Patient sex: M
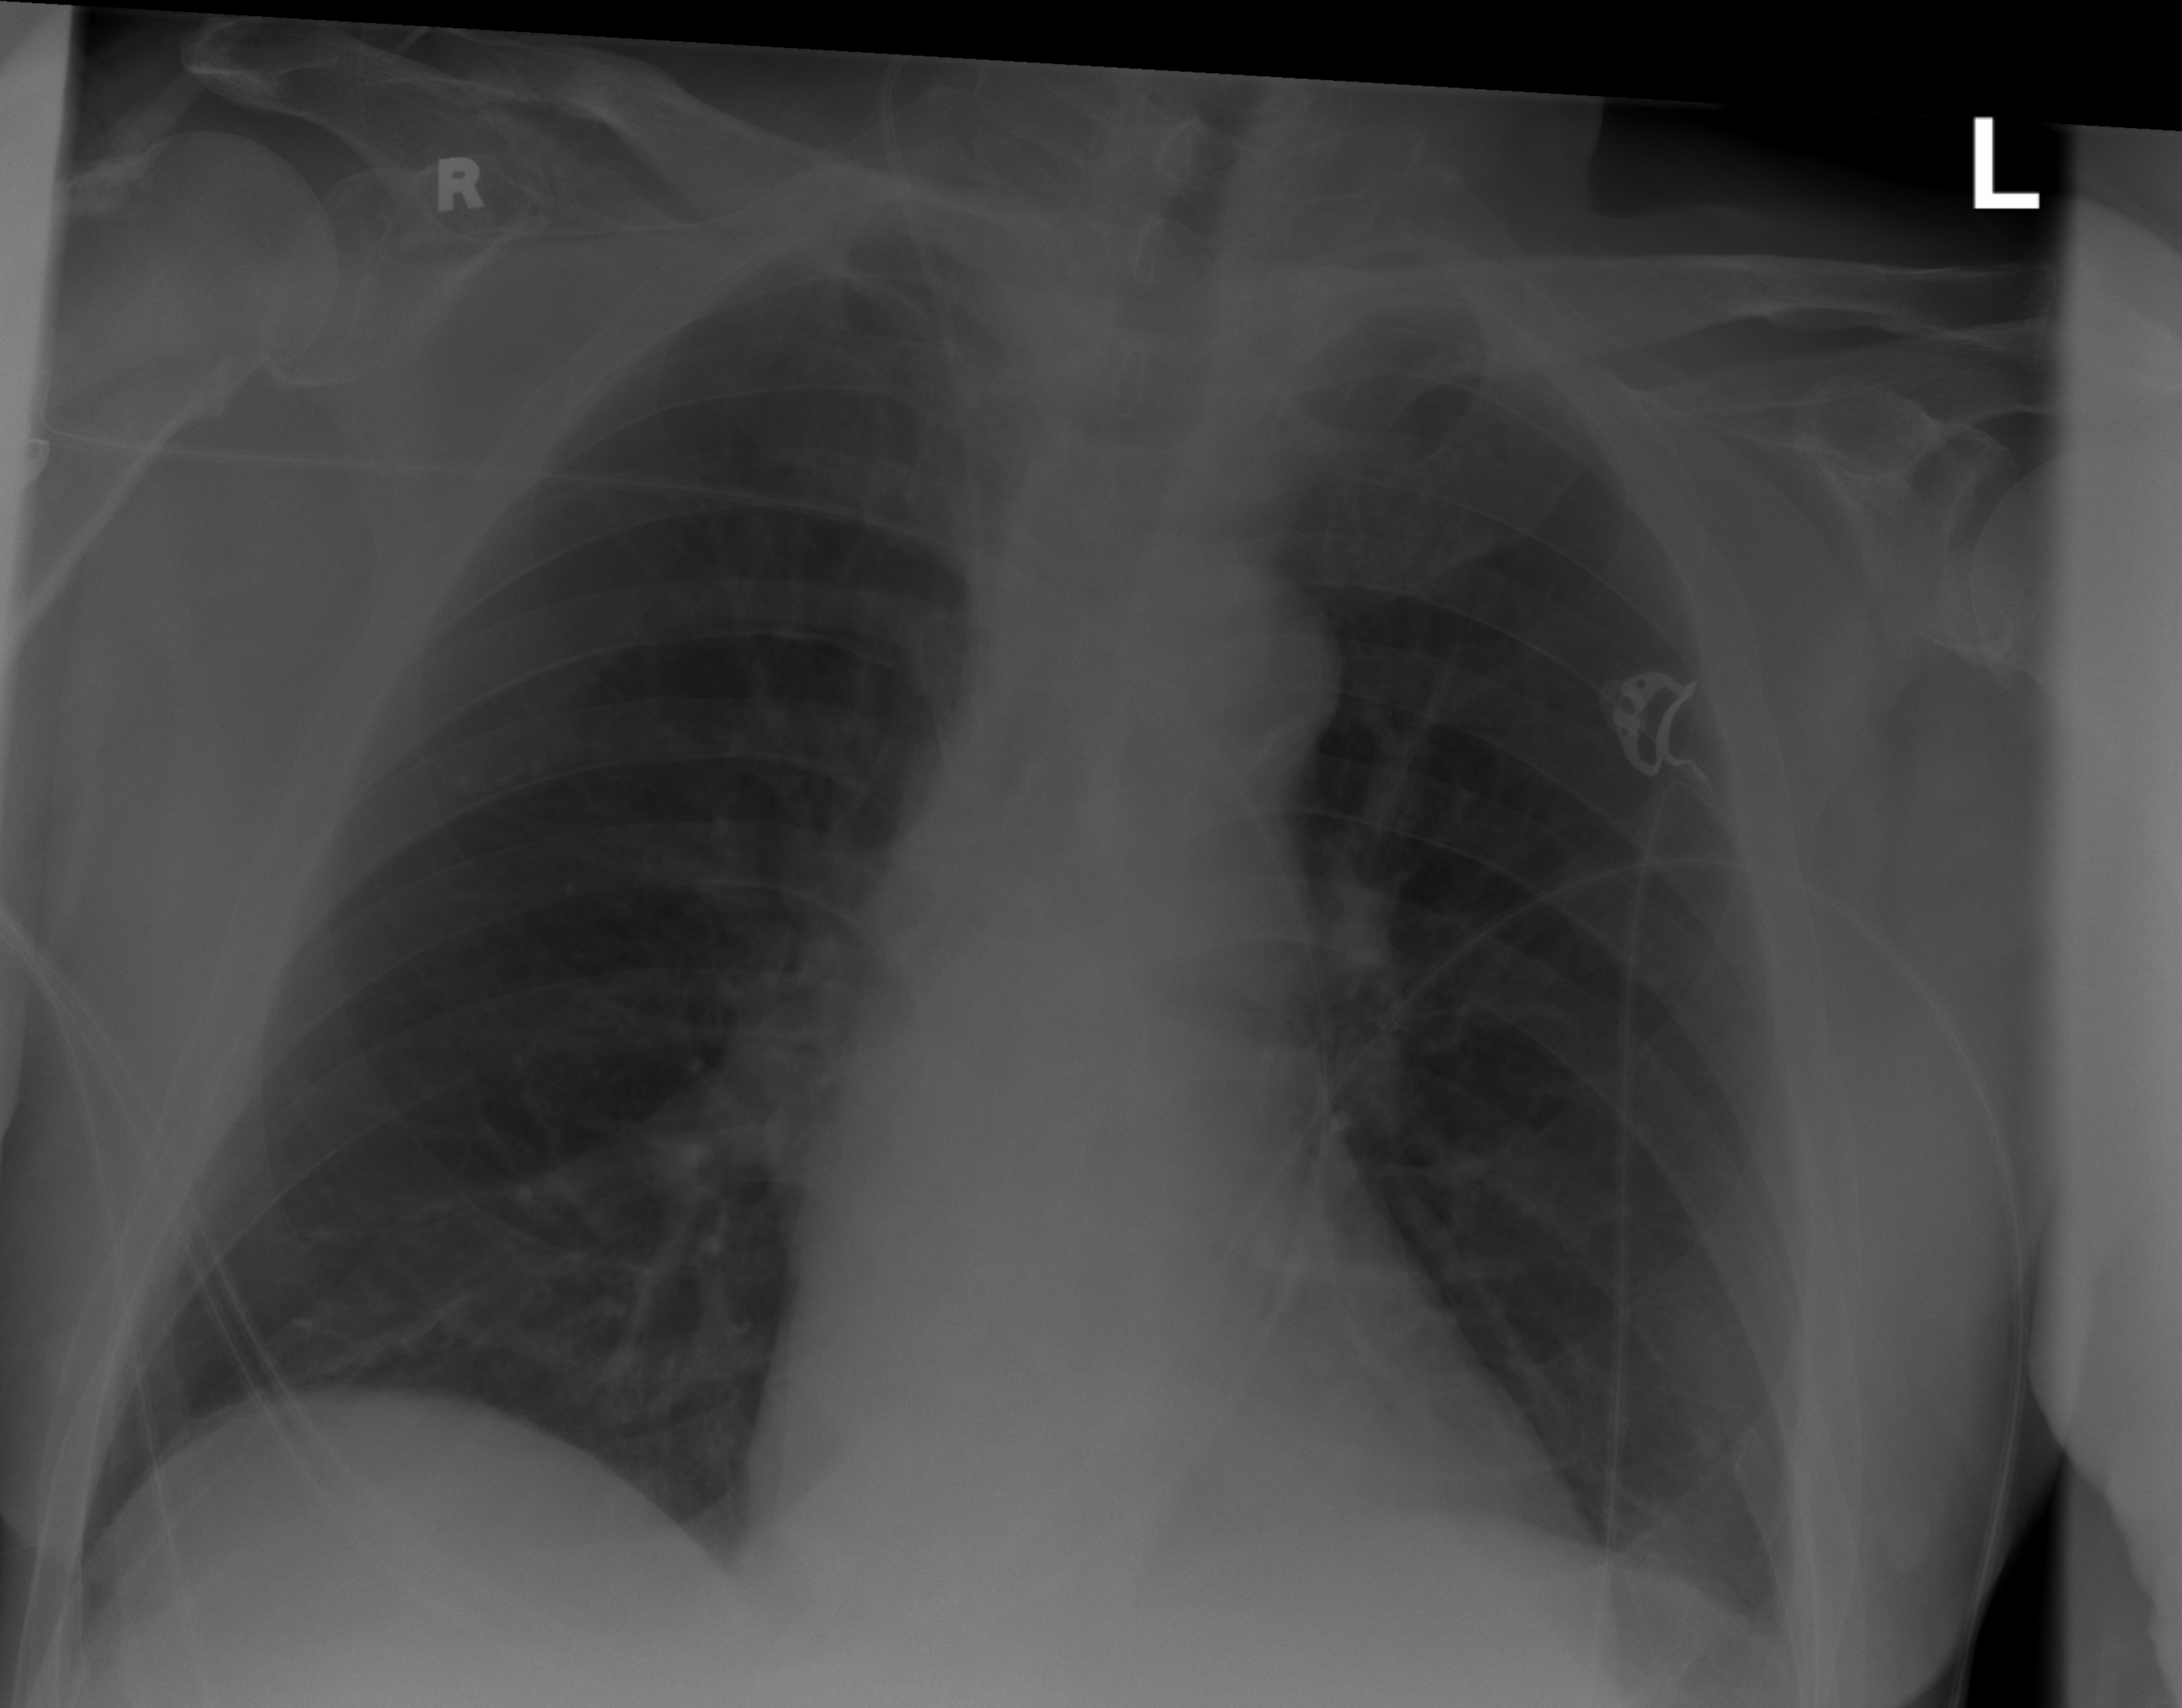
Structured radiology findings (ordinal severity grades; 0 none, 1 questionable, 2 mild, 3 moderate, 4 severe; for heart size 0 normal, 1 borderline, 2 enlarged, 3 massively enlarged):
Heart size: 0
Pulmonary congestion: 2
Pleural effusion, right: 0
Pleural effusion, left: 0
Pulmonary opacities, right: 0
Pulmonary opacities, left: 0
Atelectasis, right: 0
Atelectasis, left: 0